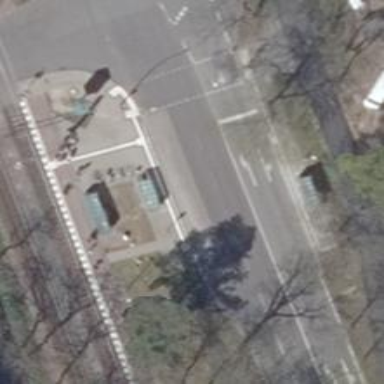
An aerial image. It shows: Platform for public transport with shelter.